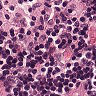
Metastatic tissue present: no